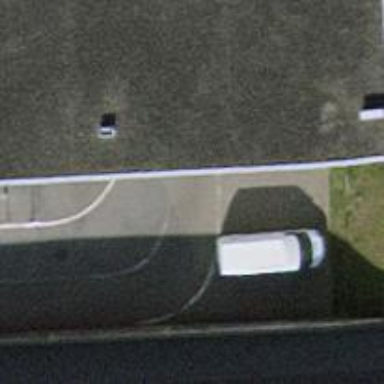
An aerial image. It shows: Parking entrance.